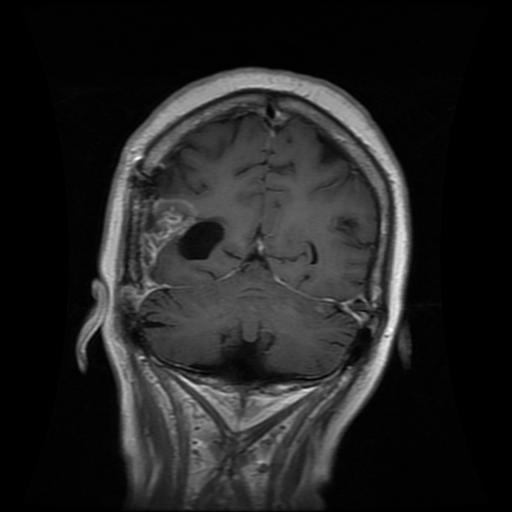
Label: glioma